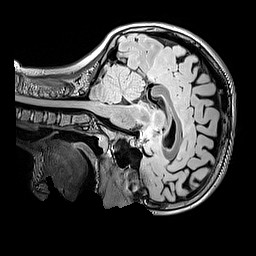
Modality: FLAIR
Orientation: sagittal
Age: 10
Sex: female
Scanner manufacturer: siemens
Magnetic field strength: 3 T
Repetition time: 5 s
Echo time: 0.388 s